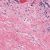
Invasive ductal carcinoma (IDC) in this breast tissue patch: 1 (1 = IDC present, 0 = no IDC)